Question: Im writing a MATLAB code to detect frequencies in piano recording.
I used a C scale audio file that i recorded using my keyboard (C4 D4 E4 F4 G4 A4 B4 C5)
When i simply perform an FFT (without breaking into windows) then the fundamental frequencies have a higher amplitude which is perfectly fine.
However to be more accurate i did the following steps
1. Did a fast convolution of my audio signal with a Gaussian edge detection filter to obtain the envelope.
2. Implemented a peak detecting algorithm to find the note onsets.
3. Taking each Onset, i performed an FFT on each, so as to get the FFT of each note.
However, when i do this for the above mentioned audio file, i get wrong results, at times the harmonics have a higher amplitude than the 1st.
'''
clear all;
clear max;
clc;
%% create 5s sample at 10kHz with tone from 1s to 2s
FS = 10000; % 10kHz
N=5*FS;
song = randn(N,2)/10;
song(FS:2*FS,:)=10*repmat(sin(261*pi*2*(0:FS)/FS)',1,2)+song(FS:2*FS,:);
P = 2000;
t=0:1/FS:(N-1)/FS; % define time period
song = sum(song,2);
song=abs(song);
%----------------------Finding the envelope of the signal-----------------%
% Gaussian Filter
x = linspace( -1, 1, P); % create a vector of P values between -1 and 1 inclusive
sigma = 0.335; % standard deviation used in Gaussian formula
myFilter = -x .* exp( -(x.^2)/(2*sigma.^2)); % compute first derivative, but leave constants out
myFilter = myFilter / sum( abs( myFilter ) ); % normalize
% fft convolution
myFilter = myFilter(:); % create a column vector
song(length(song)+length(myFilter)-1) = 0; %zero pad song
myFilter(length(song)) = 0; %zero pad myFilter
edges =ifft(fft(song).*fft(myFilter));
tedges=edges(P:N+P-1); % shift by P/2 so peaks line up w/ edges
tedges=tedges/max(abs(tedges)); % normalize
%---------------------------Onset Detection-------------------------------%
% This section does the peak picking algorithm
max_col = maxtab(:,1);
peaks_det = max_col/FS;
No_of_peaks = length(peaks_det);
%---------------------------Performing FFT--------------------------------
song_seg = song(max_col(1):max_col(2)-1);
L = length(song_seg);
NFFT = 2^nextpow2(L); % Next power of 2 from length of y
seg_fft = fft(song_seg,NFFT);%/L;
f = FS/2*linspace(0,1,NFFT/2+1);
seg_fft2 = 2*abs(seg_fft(1:NFFT/2+1));
L5 = length(song_seg);
fmin = 60;
fmax = 1000;
region_of_interest = fmax>f & f>fmin;
froi = f(region_of_interest);
[p_max,loc] = max(seg_fft2(region_of_interest));
% index into froi to find the frequency of the peaks
p_max;
f_p_max = froi(loc);
[points, locatn] = findpeaks(seg_fft2(region_of_interest));
aboveMax = points > 0.4*p_max;
if any(aboveMax)
peak_points = points(aboveMax)
f_peak = froi(locatn(aboveMax))
end
end
'''
What am I doing wrong here??? Really REALLY in need of some help here......

It can be seen that the f0 of D4 hasn't been detected at all, while the f0 of C4 and E4 have less amplitudes compared to their harmonics
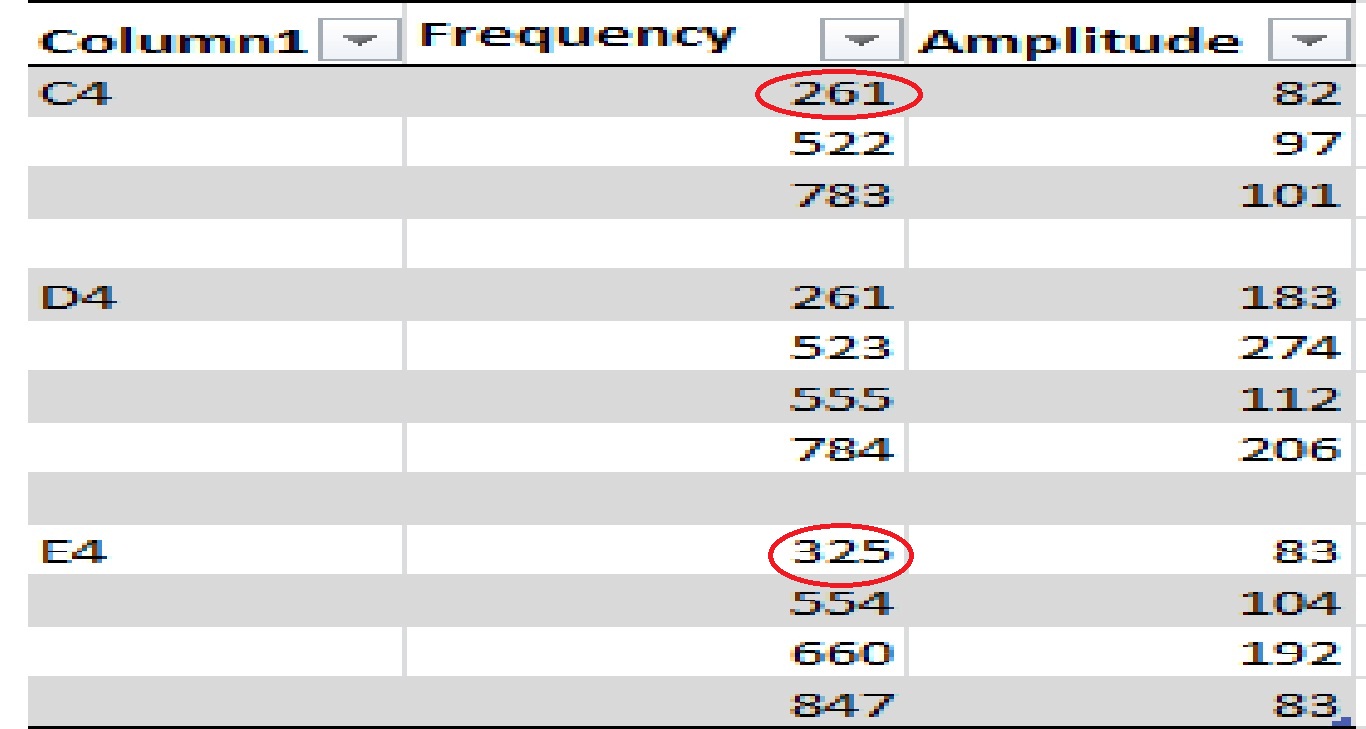
Answer: Filtering abs(song) is fine for finding the envelope, but when it comes to finding the peaks you need to compute the fft the original signal (without the "abs").
To see the difference, try:
'''
clear;
FS = 10000;
s=sin(261*pi*2*(0:FS)/FS);
NFFT = 2^nextpow2(length(s));
S1=fft(s,NFFT);
S2=fft(abs(s),NFFT);
f = FS/2*linspace(0,1,NFFT/2+1);
plot(f,abs(S1(1:NFFT/2+1))); % peak near 261
plot(f,abs(S2(1:NFFT/2+1))); % peak near 522
'''